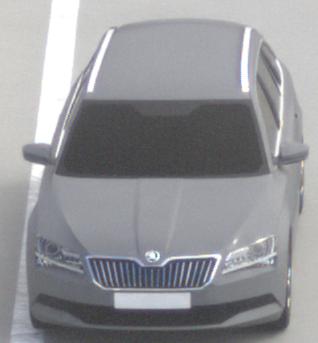
Make: Skoda
Model: Superb Combi 1.4 TSI
Detailed model: Superb (III) Combi
Model produced from: 2015/09
Model produced until: 2018/06
Doors: 5
Color: gray
Road condition: dry road
Daytime: midday
Contrast: medium contrast